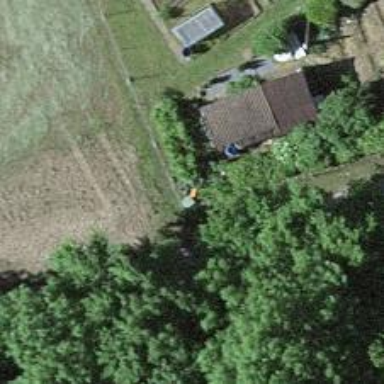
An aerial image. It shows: Pole with roof covering.